Question: Below is the image for your reference... This table with textbox is created with loop.. I have other columns too which is having values that fetched from db, I can able sort all of them.. But my problem is, I want to sort the first column in image according to the Numeric entries on the text box by user. It should sort it while I am clicking on its header..
I had searched google but couldn't solve.. If anyone of you can.. then that will be very useful.. I am using PHP, MySql, JQuery.
Thanks in advance..

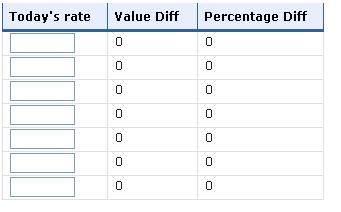
Answer: Of course you could do a relaod every time a header is clicked, send a get or post parameter with e.g. percentage+desc and then adjust the mysql query and the output in php.
Or you could go the easy way and do the ordering in javascript. Since you are using jQuery I can highly recommend the plugin Tablesorter: <URL>